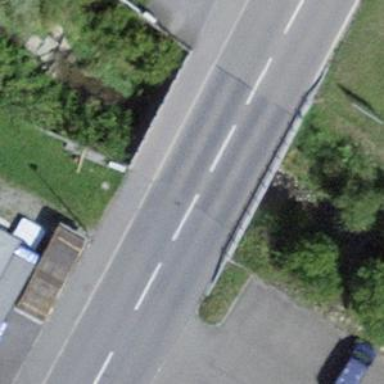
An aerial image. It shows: Primary highway.